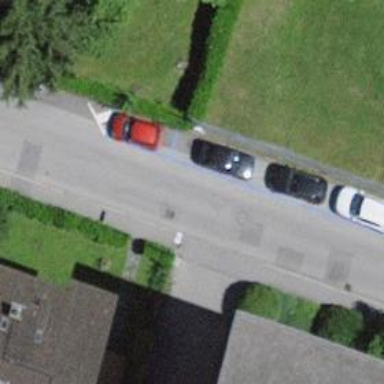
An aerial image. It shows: Residential road with asphalt surface and sidewalks on both sides.